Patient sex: M
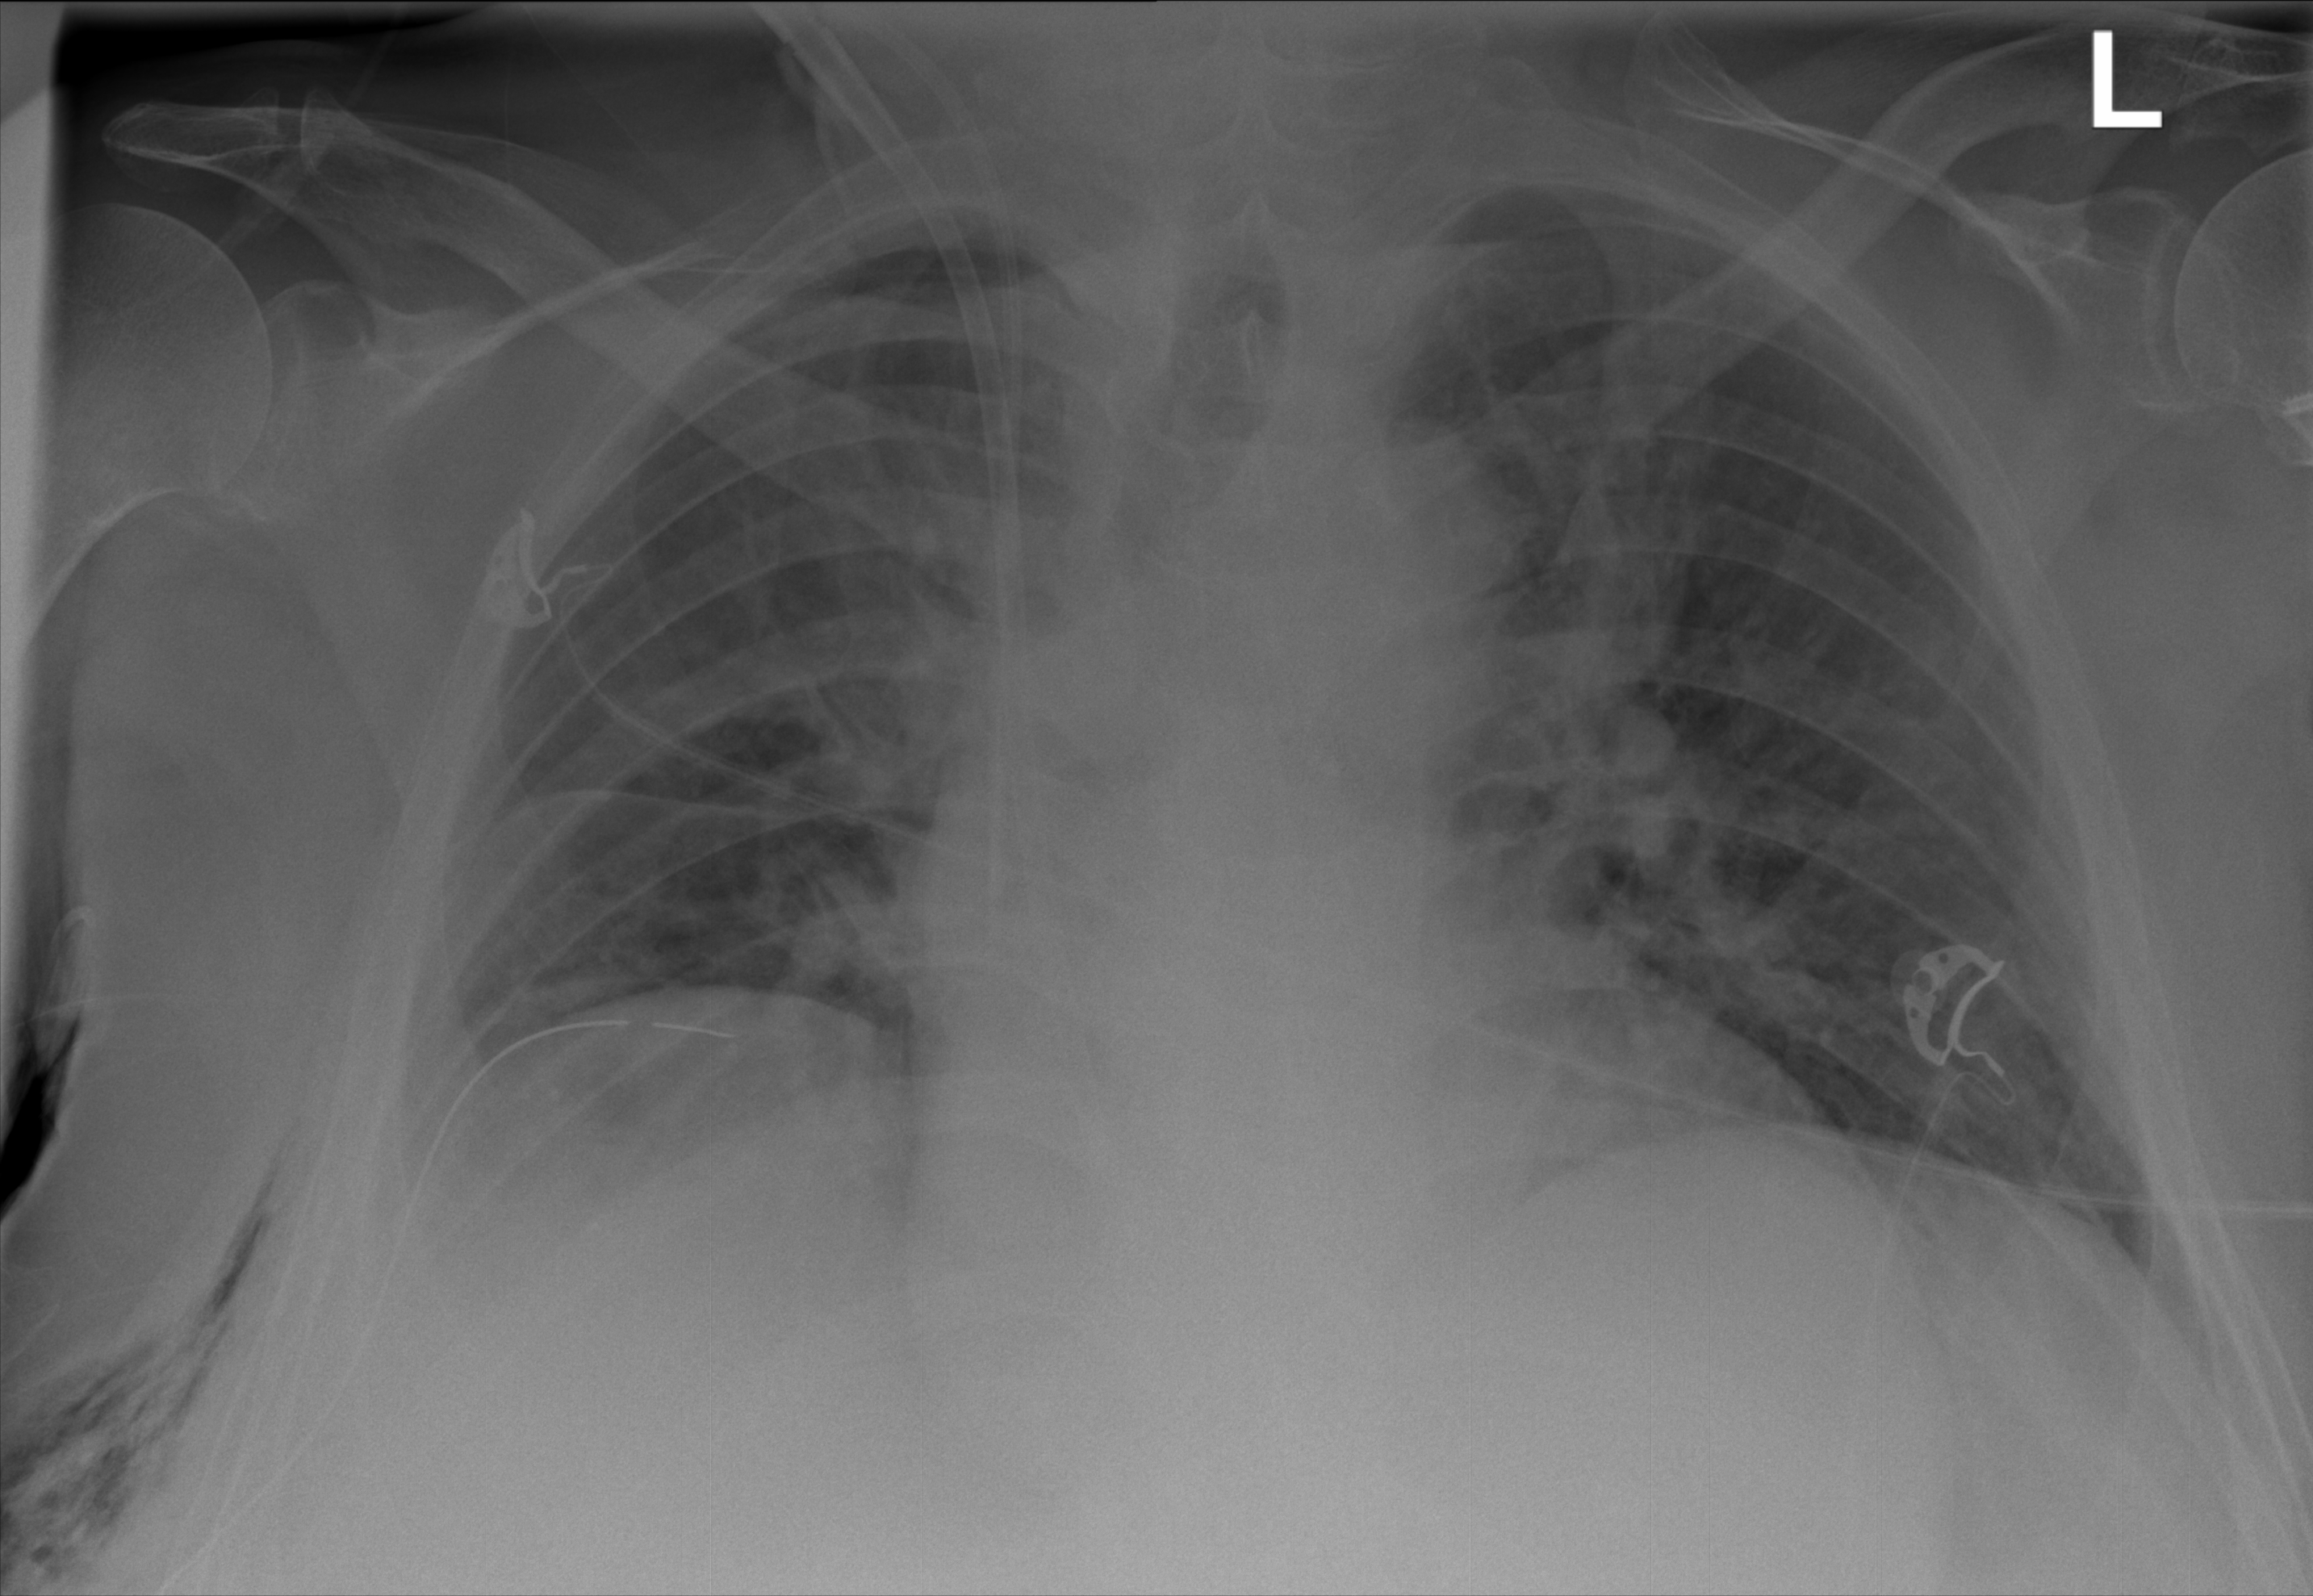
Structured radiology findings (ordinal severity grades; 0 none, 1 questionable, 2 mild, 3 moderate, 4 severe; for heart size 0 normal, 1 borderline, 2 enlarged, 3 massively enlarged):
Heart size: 2
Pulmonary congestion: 2
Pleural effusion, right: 2
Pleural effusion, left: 0
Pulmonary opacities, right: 0
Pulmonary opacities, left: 0
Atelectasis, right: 0
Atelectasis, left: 0